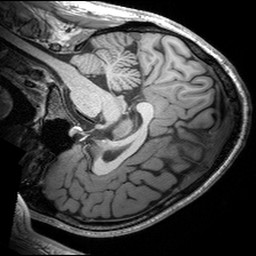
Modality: T1w
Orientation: sagittal
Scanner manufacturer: siemens
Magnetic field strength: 3 T
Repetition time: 2.53 s
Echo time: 0.00299 s